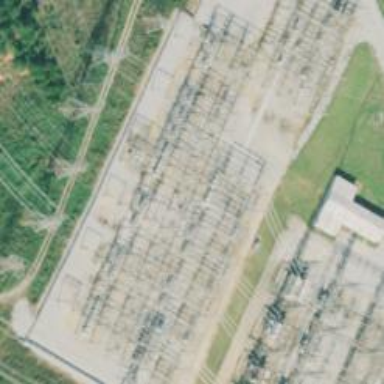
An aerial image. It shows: Switch used for power control.